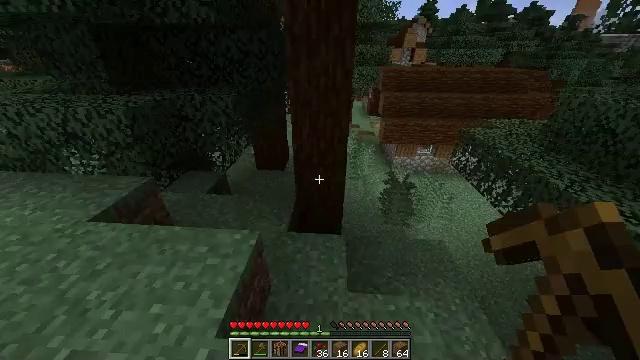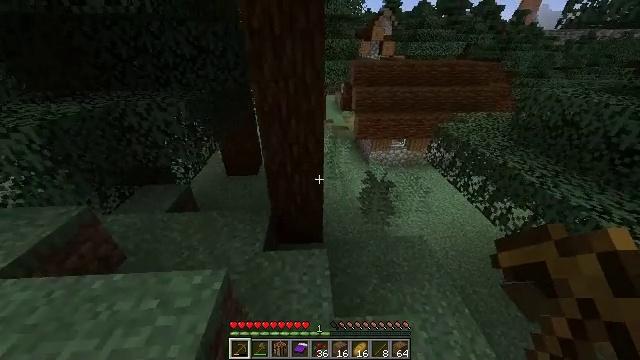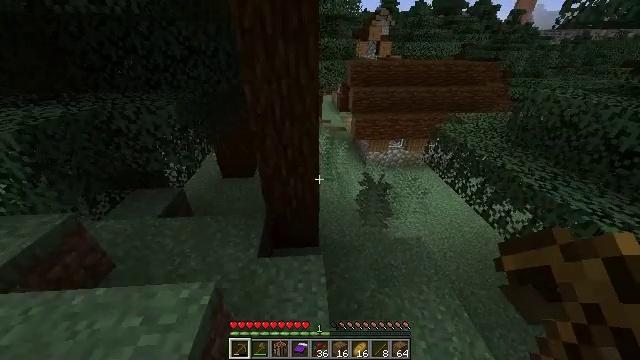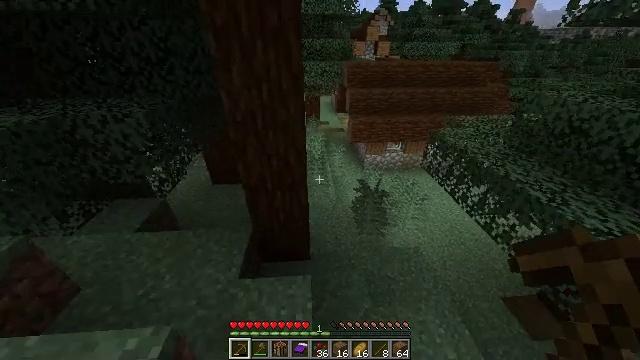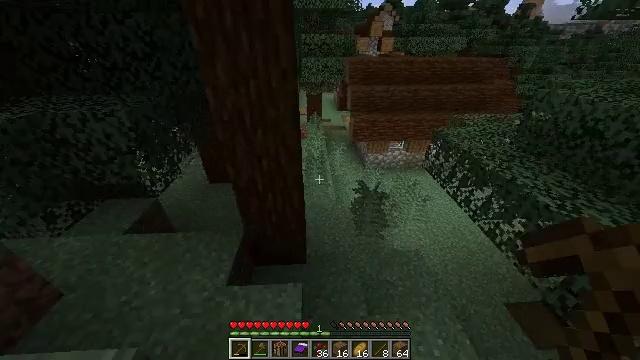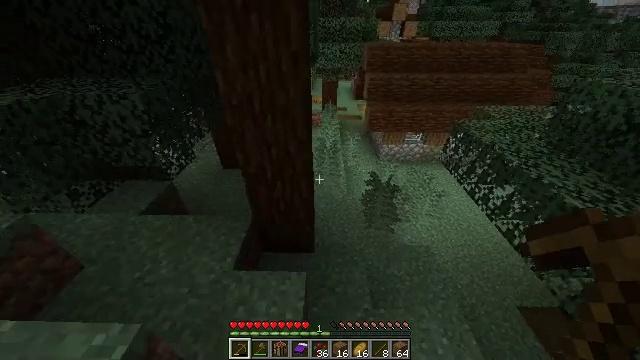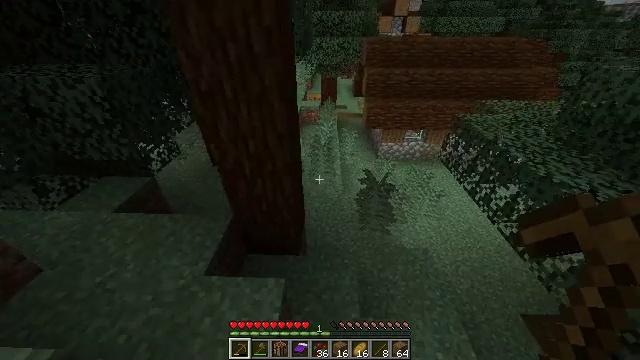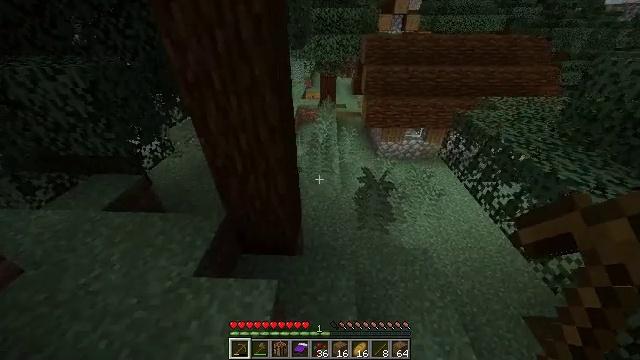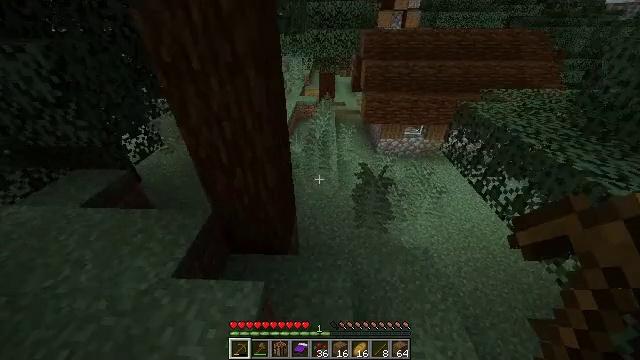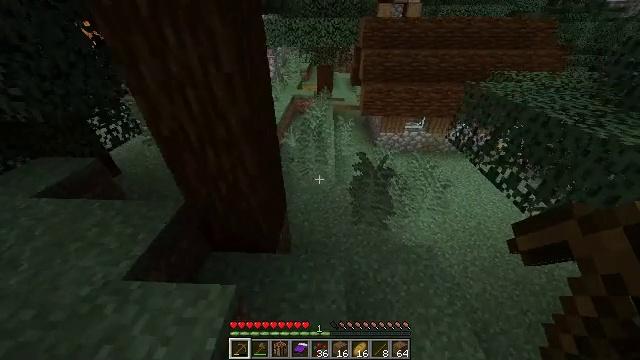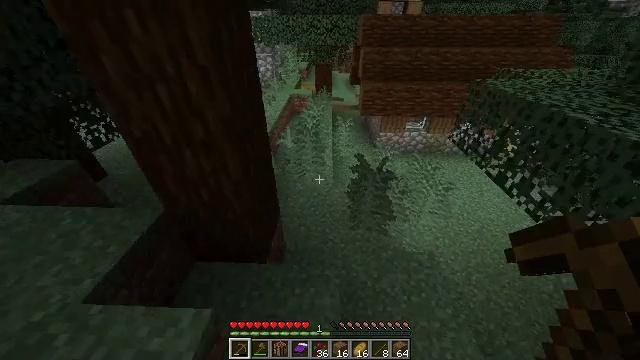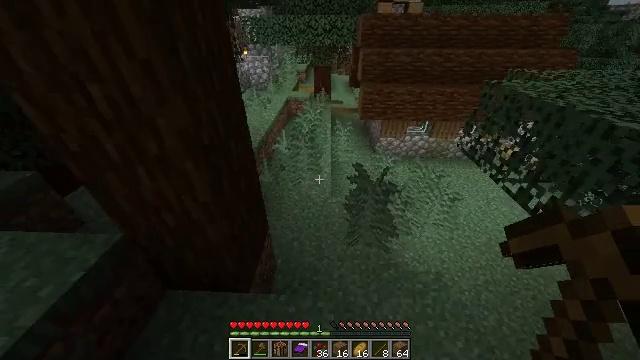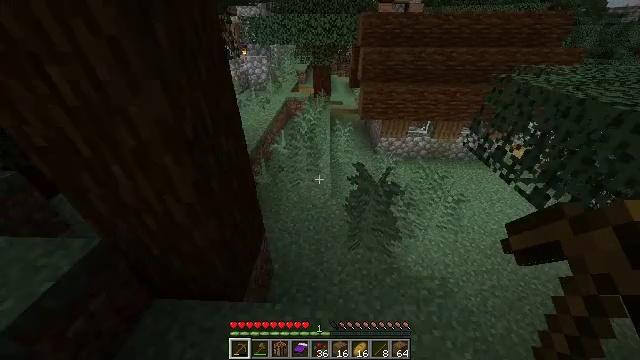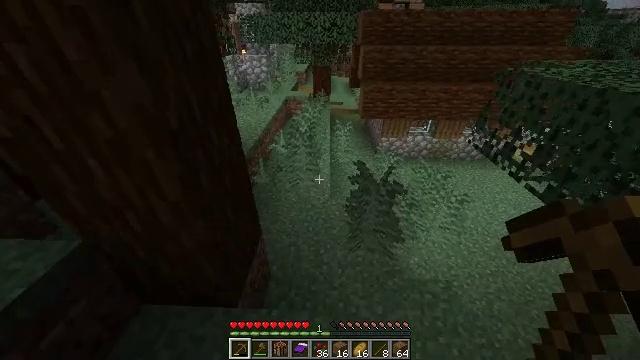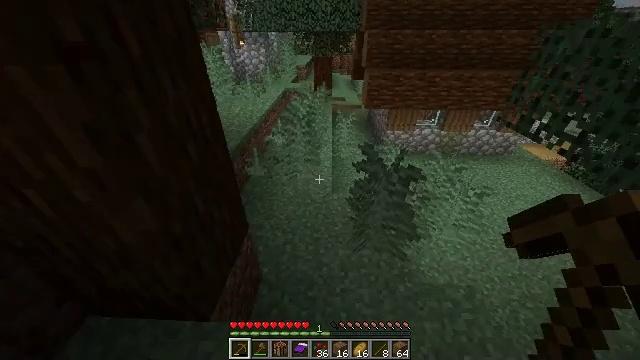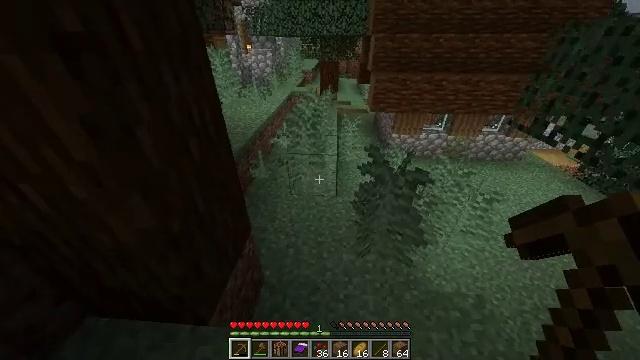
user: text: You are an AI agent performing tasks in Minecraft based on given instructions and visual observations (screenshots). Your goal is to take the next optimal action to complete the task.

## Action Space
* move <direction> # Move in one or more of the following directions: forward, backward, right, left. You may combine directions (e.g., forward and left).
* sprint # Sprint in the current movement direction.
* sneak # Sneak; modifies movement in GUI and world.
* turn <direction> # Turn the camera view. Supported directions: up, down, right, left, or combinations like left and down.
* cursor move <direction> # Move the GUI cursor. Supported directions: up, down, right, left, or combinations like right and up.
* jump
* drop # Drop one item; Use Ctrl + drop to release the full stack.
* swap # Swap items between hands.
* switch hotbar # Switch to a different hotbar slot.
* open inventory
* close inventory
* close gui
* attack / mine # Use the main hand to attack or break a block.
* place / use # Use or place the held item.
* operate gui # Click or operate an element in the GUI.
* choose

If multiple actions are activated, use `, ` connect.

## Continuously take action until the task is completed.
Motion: motion action
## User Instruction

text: Collect the large fern.
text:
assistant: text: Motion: move forward and move right, turn right and down
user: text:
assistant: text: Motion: move forward and move right
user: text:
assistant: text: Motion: move forward and move right
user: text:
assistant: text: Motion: move forward and move right, turn left
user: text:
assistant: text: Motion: move forward and move right, turn left and down
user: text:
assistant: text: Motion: move forward
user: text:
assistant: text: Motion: move forward
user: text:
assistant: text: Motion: move forward
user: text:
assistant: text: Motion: move forward
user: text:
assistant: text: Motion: move forward
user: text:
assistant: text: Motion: move forward
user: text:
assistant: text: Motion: move forward
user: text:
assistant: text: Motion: move forward
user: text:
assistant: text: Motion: move forward
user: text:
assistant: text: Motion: move forward, turn left and up
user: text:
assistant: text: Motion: move forward
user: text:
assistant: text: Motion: move forward
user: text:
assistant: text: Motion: move forward
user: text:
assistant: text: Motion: move forward, turn right
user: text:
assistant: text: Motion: move forward
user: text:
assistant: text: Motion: move forward
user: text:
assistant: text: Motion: move forward
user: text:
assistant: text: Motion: move forward, turn right
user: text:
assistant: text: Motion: move forward
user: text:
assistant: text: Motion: move forward
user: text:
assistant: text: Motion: move forward
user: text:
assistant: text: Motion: move forward, turn left and up
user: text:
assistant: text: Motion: move forward, turn left and up
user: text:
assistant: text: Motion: move forward, turn left and up
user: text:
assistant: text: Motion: move forward, turn left and up